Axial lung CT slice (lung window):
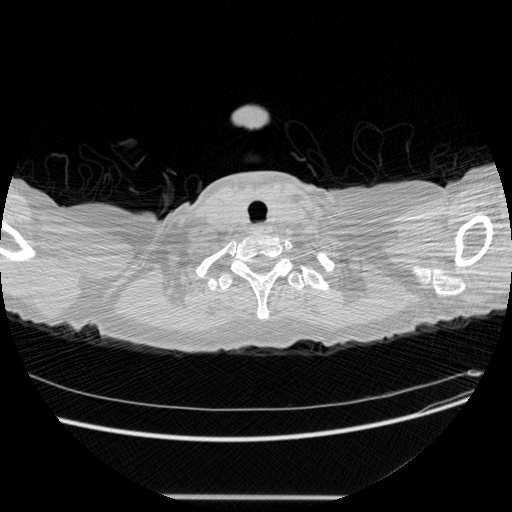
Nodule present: no